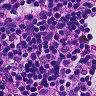
Metastatic tissue present: no